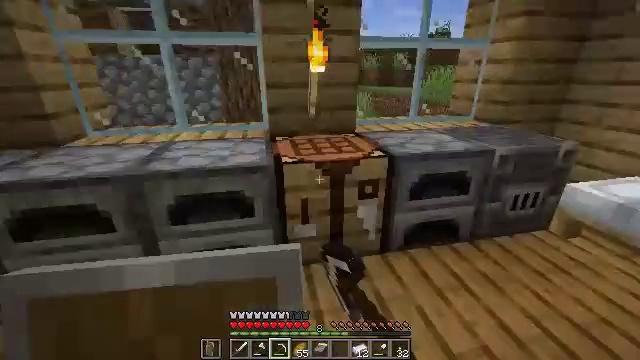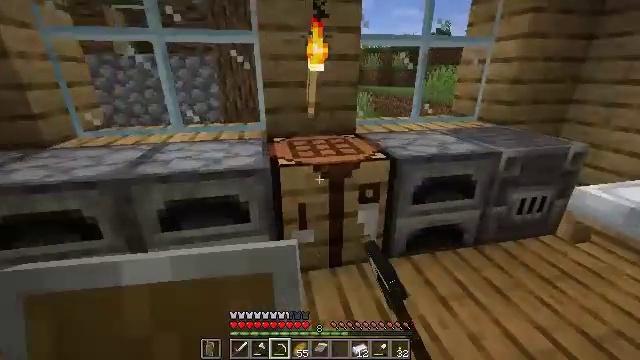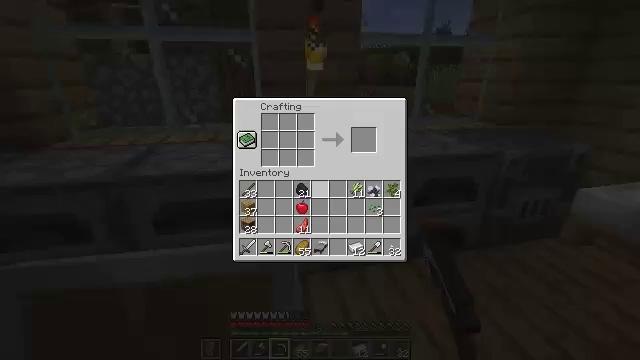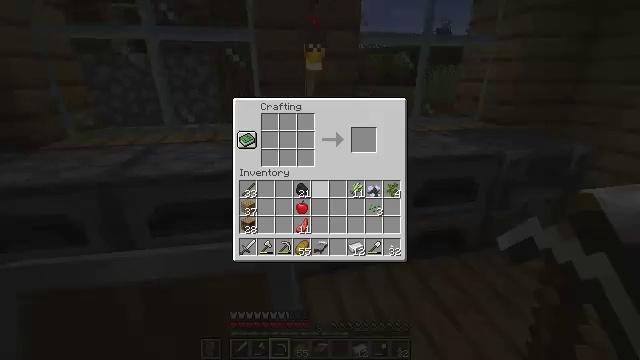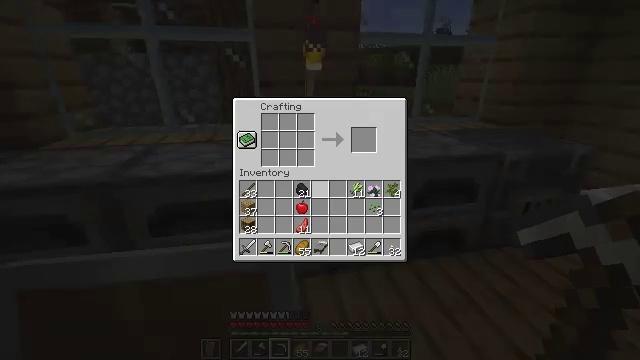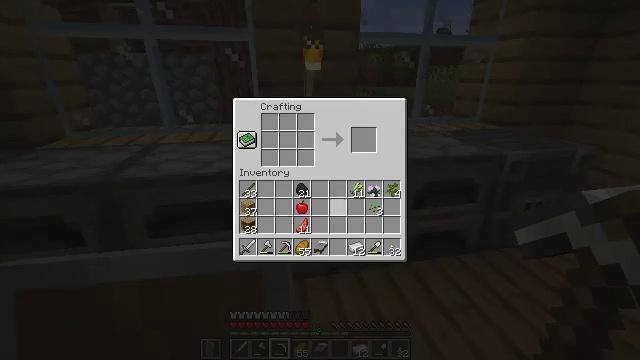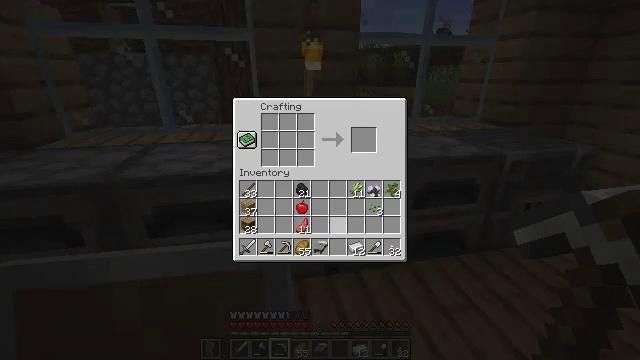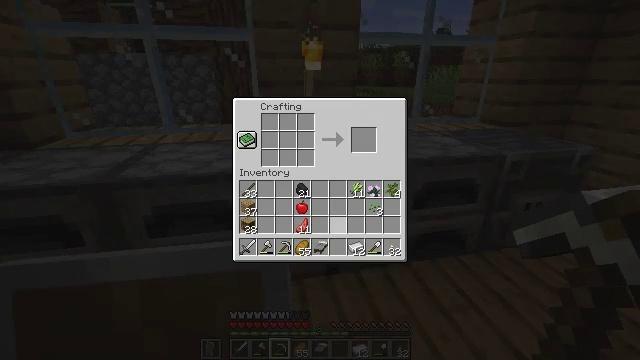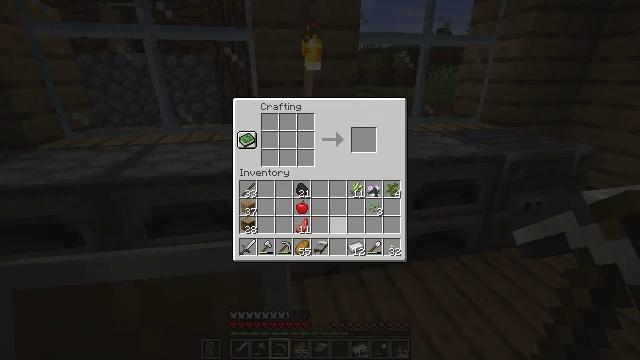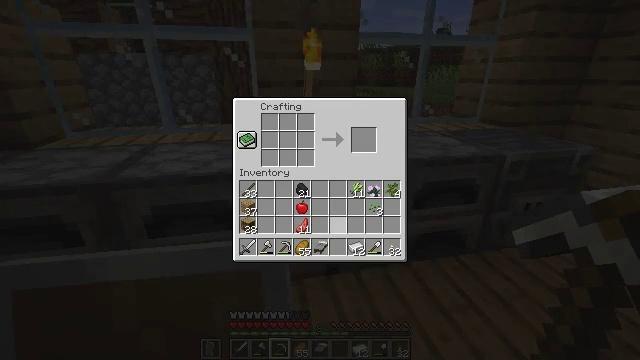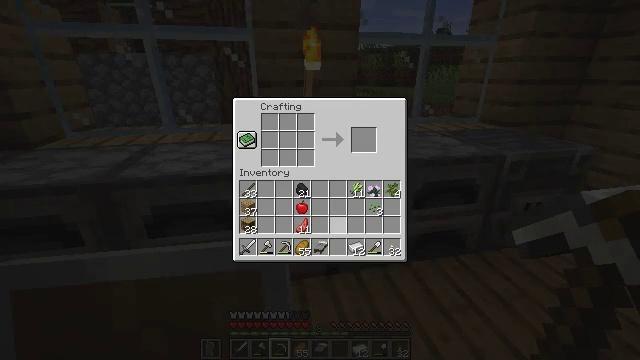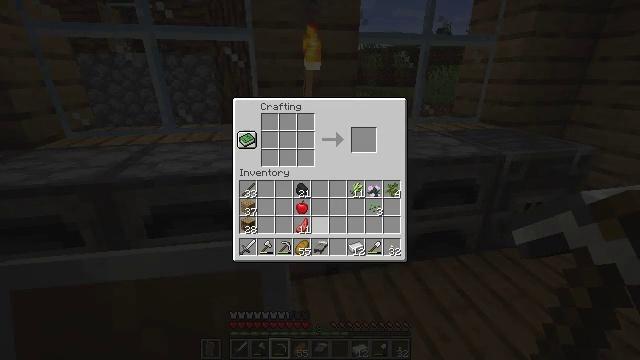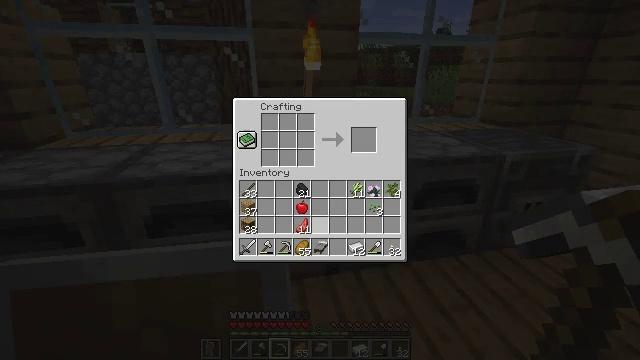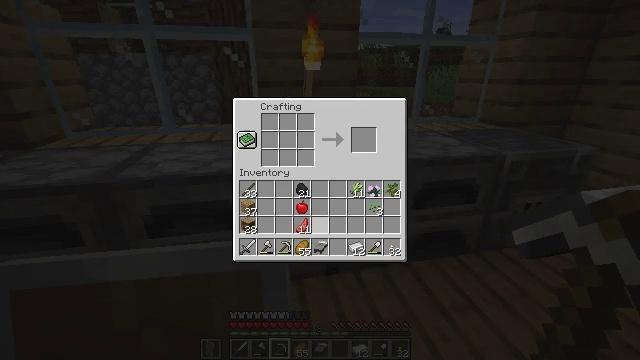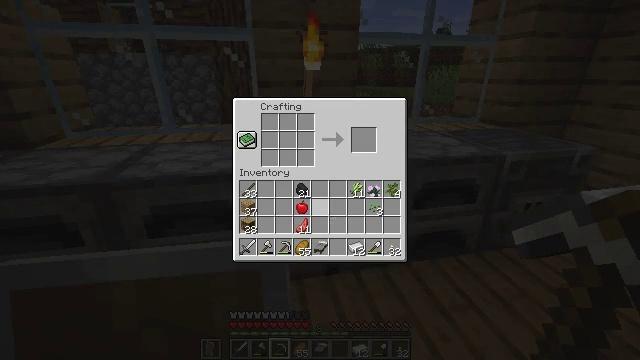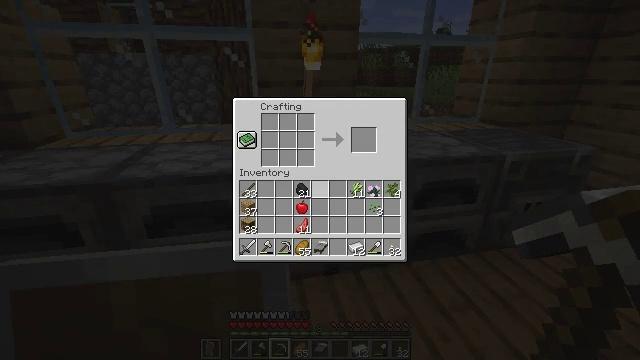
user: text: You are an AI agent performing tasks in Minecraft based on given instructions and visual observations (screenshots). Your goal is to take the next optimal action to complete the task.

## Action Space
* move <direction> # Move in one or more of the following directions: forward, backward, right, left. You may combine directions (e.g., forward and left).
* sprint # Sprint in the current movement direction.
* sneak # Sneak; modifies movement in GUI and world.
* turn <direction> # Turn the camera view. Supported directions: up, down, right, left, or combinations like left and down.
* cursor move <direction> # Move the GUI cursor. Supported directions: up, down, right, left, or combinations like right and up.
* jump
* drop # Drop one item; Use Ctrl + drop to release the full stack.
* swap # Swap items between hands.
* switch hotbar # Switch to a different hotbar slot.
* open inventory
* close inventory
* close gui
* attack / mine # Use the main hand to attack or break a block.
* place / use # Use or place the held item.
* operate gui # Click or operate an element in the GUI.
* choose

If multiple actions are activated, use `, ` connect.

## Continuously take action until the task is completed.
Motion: motion action
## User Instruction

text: Craft an iron hoe.
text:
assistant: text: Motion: no_op
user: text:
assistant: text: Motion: open gui
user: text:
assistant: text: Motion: no_op
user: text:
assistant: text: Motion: cursor move down
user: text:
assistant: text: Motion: cursor move right and down
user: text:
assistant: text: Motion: cursor move down
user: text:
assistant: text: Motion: no_op
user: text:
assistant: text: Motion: no_op
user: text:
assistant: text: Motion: no_op
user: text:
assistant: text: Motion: no_op
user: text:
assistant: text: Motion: cursor move left
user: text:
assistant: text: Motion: no_op
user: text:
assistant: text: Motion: no_op
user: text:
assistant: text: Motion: cursor move up
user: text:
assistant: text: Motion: cursor move up
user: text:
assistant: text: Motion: cursor move left
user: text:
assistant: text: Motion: no_op
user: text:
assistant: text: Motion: cursor move left
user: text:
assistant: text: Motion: no_op
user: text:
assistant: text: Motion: no_op
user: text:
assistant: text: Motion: no_op
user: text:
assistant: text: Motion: no_op
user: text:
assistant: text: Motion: no_op
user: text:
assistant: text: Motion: no_op
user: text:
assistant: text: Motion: no_op
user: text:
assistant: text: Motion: no_op
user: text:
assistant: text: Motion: operate gui
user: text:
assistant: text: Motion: operate gui
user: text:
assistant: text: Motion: cursor move right, operate gui
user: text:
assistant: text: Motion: cursor move right and up